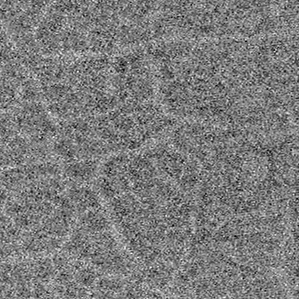
Label: frost